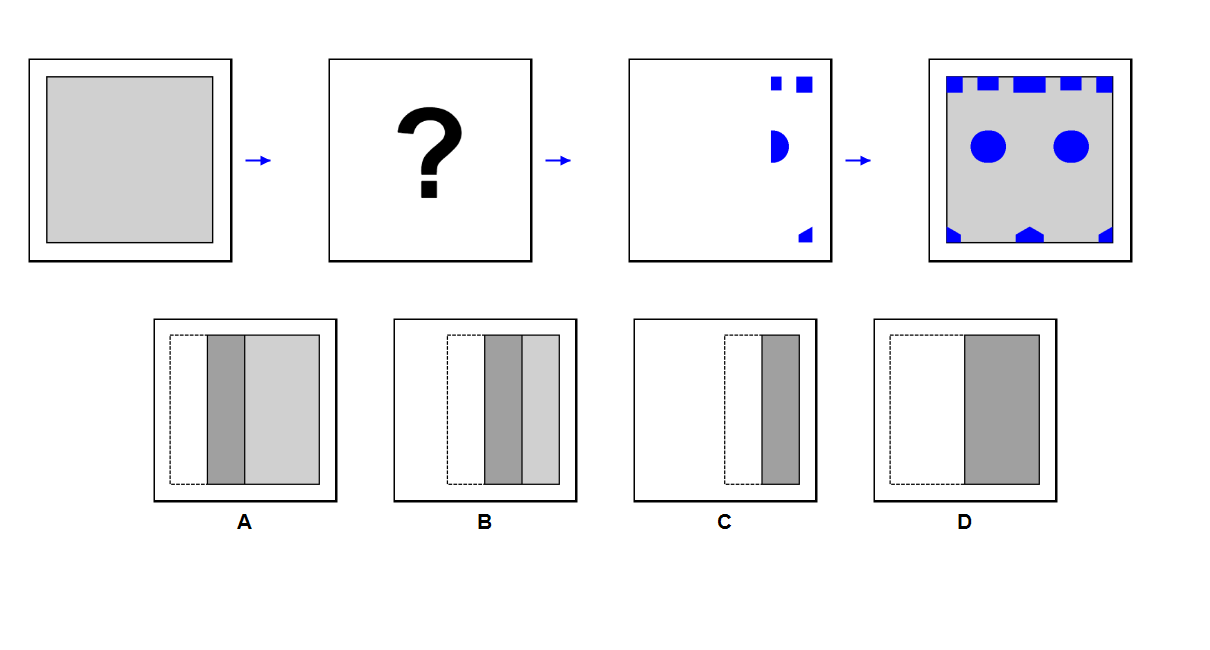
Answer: D